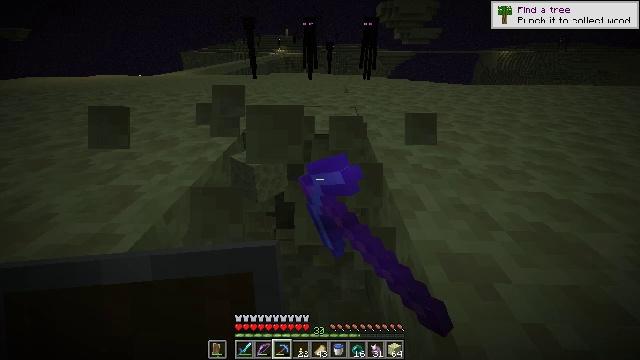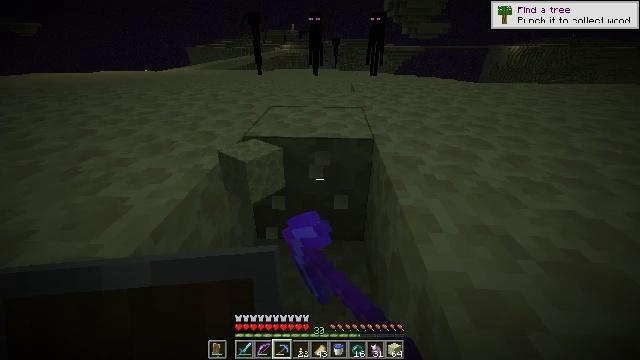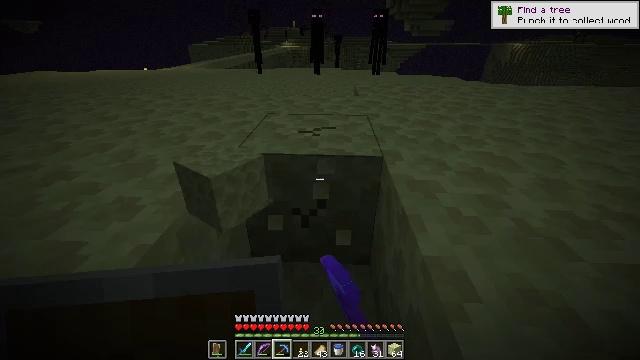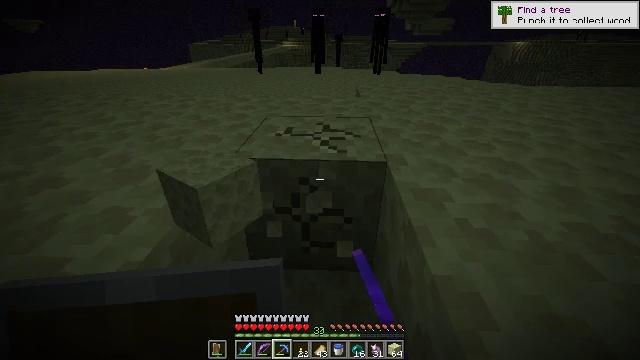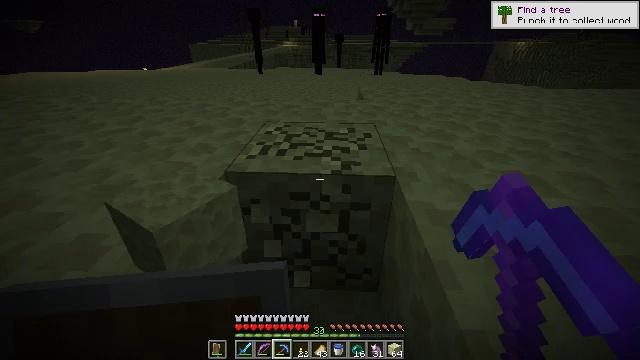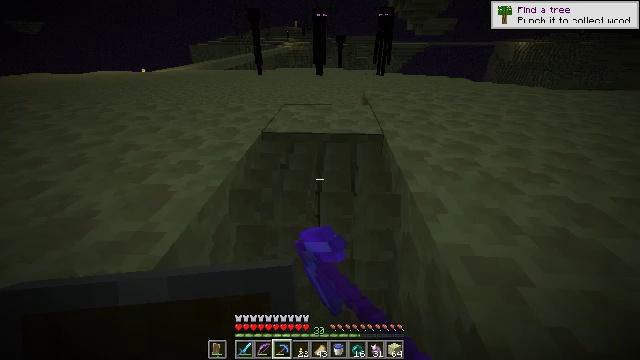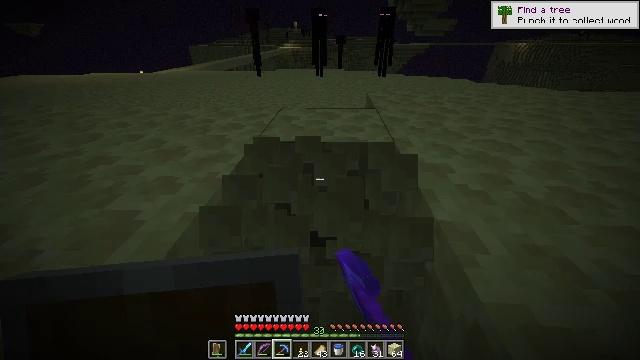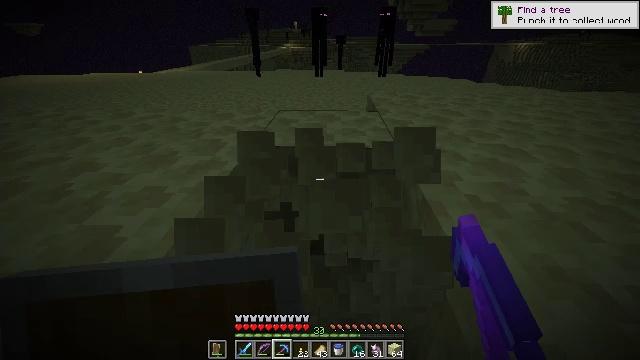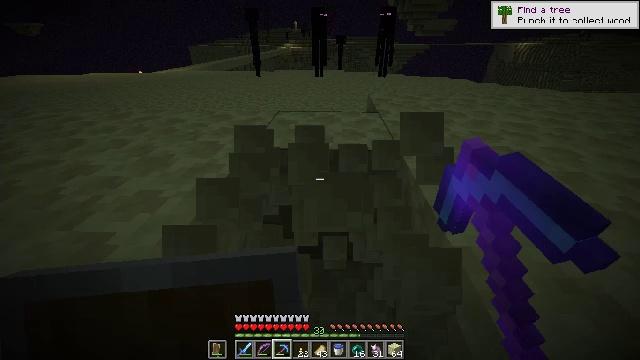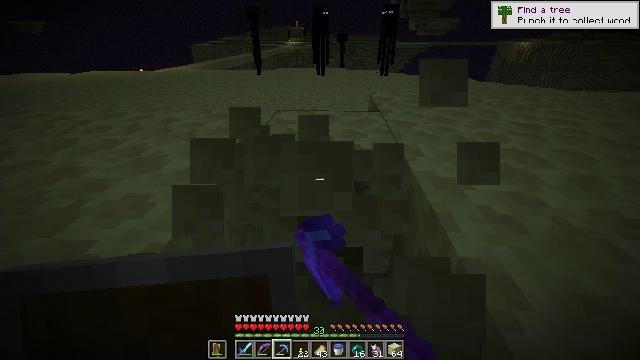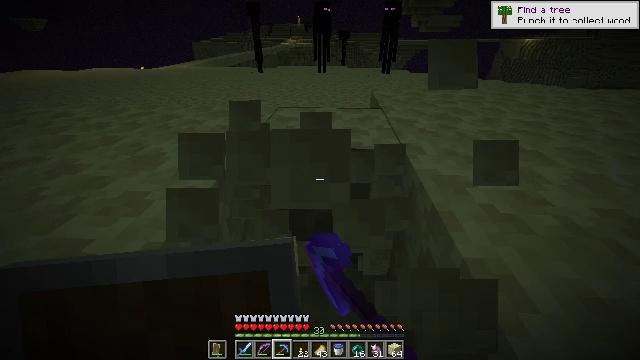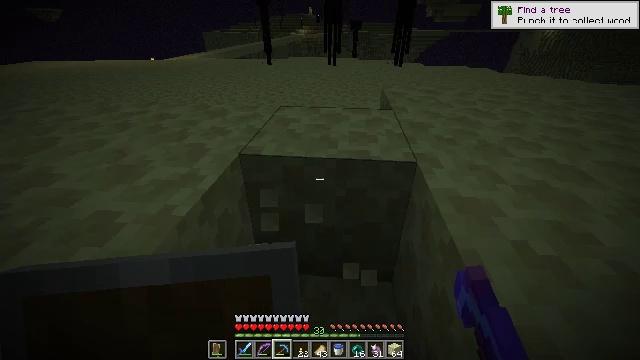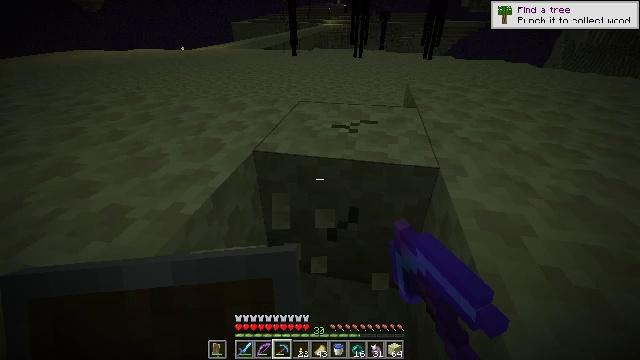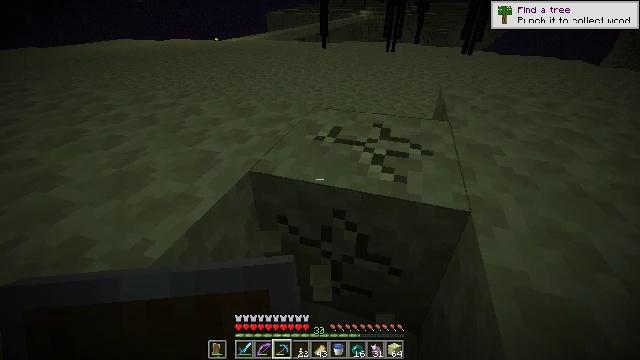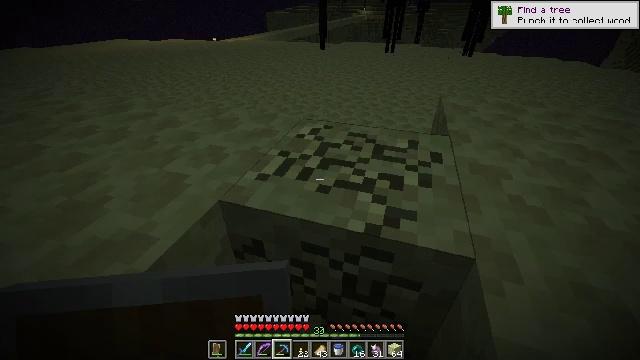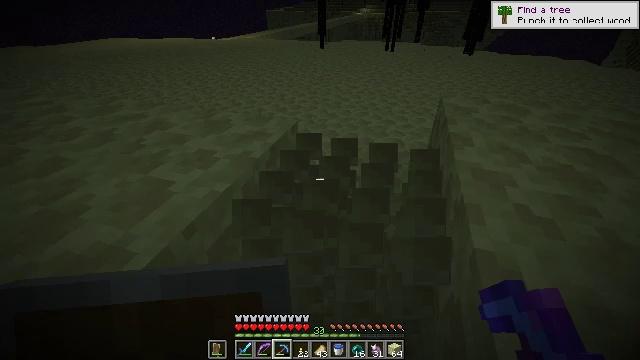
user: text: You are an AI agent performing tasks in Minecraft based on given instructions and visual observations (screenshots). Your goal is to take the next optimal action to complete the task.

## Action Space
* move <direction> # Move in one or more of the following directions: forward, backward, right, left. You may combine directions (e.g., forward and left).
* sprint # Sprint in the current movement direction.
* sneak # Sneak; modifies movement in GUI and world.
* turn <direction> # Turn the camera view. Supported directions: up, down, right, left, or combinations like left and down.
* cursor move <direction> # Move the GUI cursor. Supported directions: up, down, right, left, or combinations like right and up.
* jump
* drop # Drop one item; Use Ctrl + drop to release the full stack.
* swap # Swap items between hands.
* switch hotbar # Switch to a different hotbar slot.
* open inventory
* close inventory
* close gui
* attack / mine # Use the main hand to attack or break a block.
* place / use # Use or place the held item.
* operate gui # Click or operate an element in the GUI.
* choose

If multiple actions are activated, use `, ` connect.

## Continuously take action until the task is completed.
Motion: motion action
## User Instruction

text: Gather end stone from the End.
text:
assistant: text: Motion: move forward, turn left, attack / mine
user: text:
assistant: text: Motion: move forward, attack / mine
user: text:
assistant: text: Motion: move forward, attack / mine
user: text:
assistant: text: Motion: move forward, attack / mine
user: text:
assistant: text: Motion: move forward, attack / mine
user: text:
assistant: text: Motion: move forward, attack / mine
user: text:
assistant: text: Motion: attack / mine
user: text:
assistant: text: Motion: attack / mine
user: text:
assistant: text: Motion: attack / mine
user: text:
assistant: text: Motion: move forward, attack / mine
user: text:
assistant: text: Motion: move forward and move right, turn left and down, attack / mine
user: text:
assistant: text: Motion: move forward and move right, turn left and down, attack / mine
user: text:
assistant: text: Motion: move forward and move right, turn left and down, attack / mine
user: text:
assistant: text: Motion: move forward and move right, attack / mine
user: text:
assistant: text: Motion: attack / mine
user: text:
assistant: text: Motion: turn right, attack / mine
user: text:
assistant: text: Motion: attack / mine
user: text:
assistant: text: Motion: attack / mine
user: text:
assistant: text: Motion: attack / mine
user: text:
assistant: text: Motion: turn left, attack / mine
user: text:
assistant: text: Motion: turn left and up, attack / mine
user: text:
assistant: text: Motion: move right, turn left, attack / mine
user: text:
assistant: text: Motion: move right, attack / mine
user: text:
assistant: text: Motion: move right, turn left and down, attack / mine
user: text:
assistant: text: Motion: attack / mine
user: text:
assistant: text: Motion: attack / mine
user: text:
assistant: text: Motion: attack / mine
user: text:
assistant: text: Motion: attack / mine
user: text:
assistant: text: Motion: attack / mine
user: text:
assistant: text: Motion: turn left and up, attack / mine